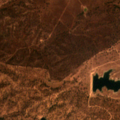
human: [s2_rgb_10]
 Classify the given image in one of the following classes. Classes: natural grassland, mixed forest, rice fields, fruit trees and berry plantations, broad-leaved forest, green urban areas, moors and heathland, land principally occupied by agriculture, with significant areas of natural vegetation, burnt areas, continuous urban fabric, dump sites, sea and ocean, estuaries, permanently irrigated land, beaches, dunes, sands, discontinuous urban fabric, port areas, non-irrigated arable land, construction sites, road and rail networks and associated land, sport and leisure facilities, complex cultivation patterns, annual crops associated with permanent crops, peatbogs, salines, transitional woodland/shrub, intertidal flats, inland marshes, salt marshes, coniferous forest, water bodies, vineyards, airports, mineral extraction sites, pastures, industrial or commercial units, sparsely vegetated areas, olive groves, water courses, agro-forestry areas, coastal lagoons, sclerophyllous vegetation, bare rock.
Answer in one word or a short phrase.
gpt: pastures, agro-forestry areas, broad-leaved forest